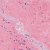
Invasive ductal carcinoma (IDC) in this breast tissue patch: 0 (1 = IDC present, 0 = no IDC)